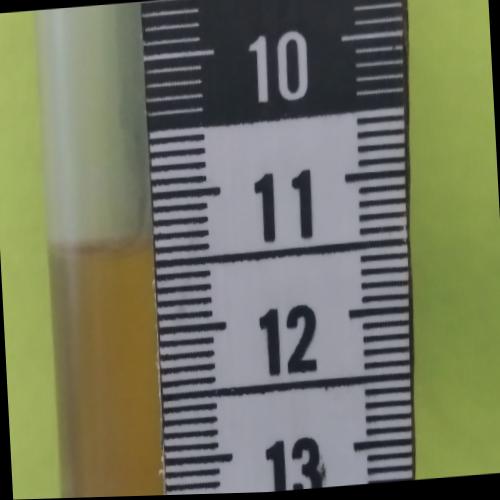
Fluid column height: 11.3 cm